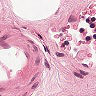
Metastatic tissue present: no